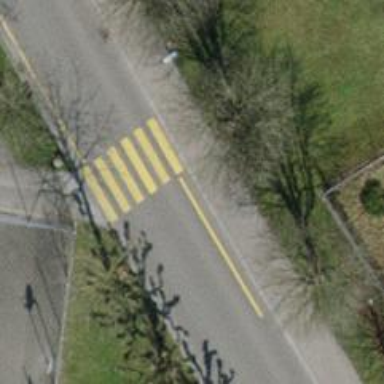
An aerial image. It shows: Marked crossing on footway. The crossing has visible markings.